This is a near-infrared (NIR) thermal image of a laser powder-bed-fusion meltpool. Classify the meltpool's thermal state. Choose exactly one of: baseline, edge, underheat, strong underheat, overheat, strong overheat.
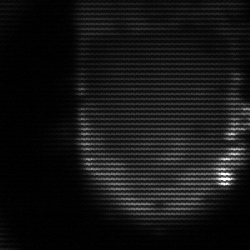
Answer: baseline